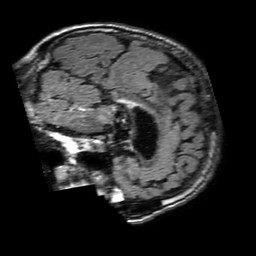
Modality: FLAIR
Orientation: sagittal
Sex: male
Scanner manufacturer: philips
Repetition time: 11 s
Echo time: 0.125 s